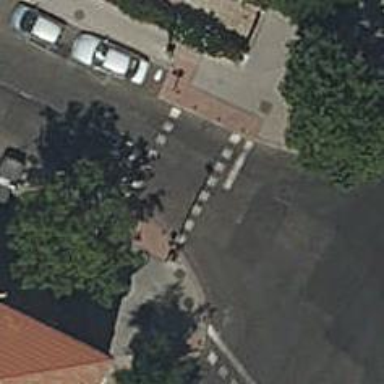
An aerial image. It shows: Crossing on the footway with traffic signals.